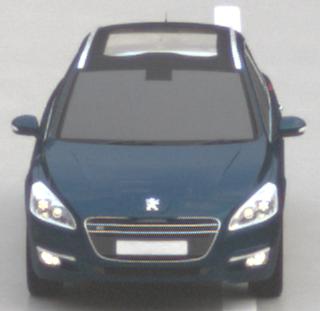
Make: Peugeot
Model: 508 SW 120 VTi
Detailed model: 508 (I) SW
Model produced from: 2011/03
Model produced until: 2014/05
Doors: 5
Color: blue
Road condition: wet road
Daytime: sunrise or sunset
Contrast: low contrast